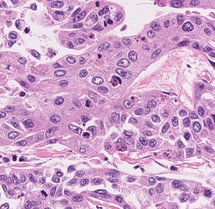
Tumor epithelial tissue: yes
Tumor-associated stroma tissue: yes
Normal tissue: no